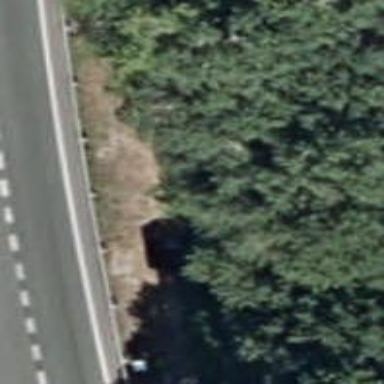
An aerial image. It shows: Tunnel with unclassified asphalt road.